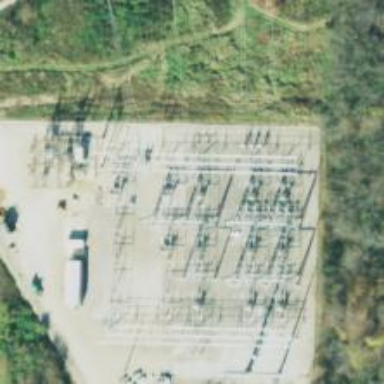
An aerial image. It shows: Switch used for power control.